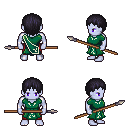
a pixel art fantasy rpg character, male body template, dark elf, purple skin, sash dress, red pants, raven plain hairstyle, spear, four views (front, back, left, right), 2x2 character sprite sheet, small pixel art, hard edges, no anti-aliasing